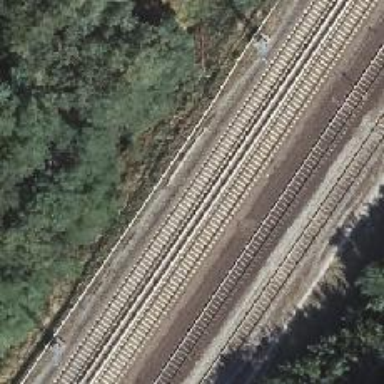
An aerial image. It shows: Railway signal.